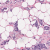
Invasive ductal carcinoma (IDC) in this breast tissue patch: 1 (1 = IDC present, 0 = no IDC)